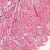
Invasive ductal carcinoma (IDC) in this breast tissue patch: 0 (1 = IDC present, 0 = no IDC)